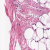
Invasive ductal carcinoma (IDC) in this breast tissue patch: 0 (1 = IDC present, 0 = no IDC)